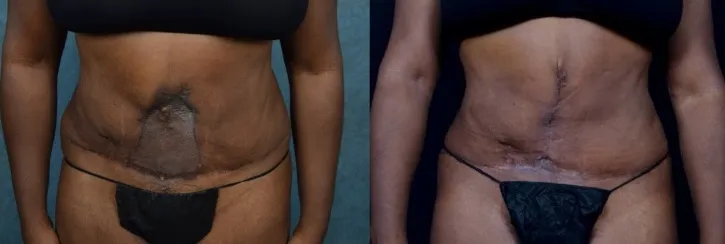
Left: Split-thickness skin graft resurfacing of abdominal defect (ventral view). . Right: Status post wound excision and closure.
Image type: medical_photograph (other_medical_photograph)